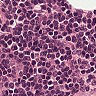
Metastatic tissue present: no